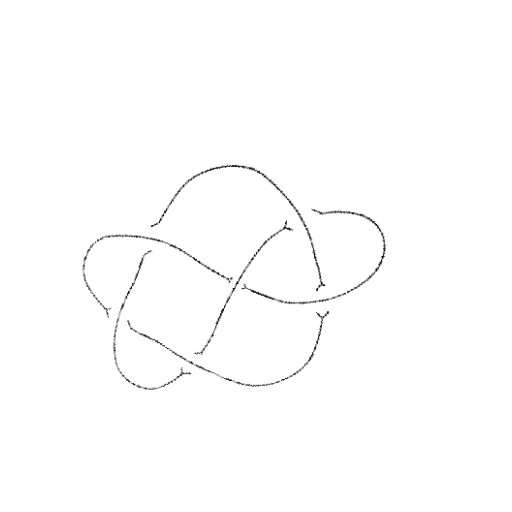
Crossing number: 6